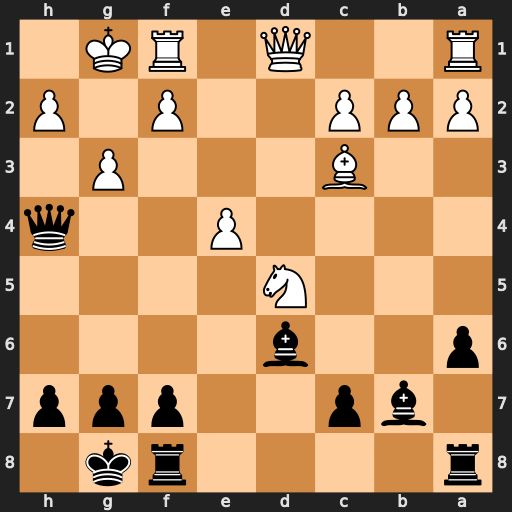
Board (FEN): r4rk1/1bp2ppp/p2b4/3N4/4P2q/2B3P1/PPP2P1P/R2Q1RK1
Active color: b
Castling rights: -
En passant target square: -
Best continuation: Qxe4 Re1 Qxd5 Qxd5 Bxd5